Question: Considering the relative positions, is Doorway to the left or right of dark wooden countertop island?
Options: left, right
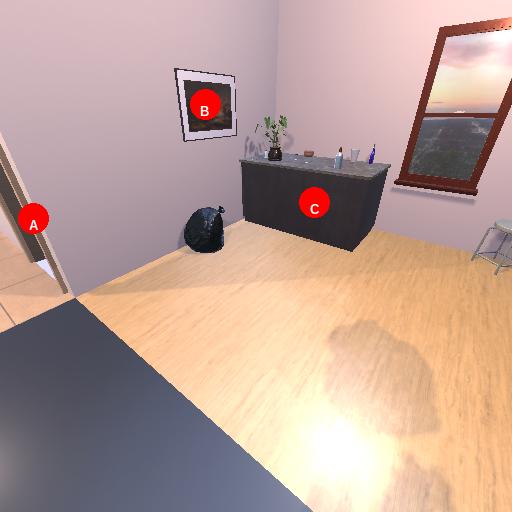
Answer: left